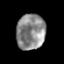
Tissue: prostate
Cell type: T cells
Senescence score: 0.3498
Nuclear area (px): 1006
Mean DAPI intensity: 138.283